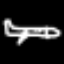
Label: airplane